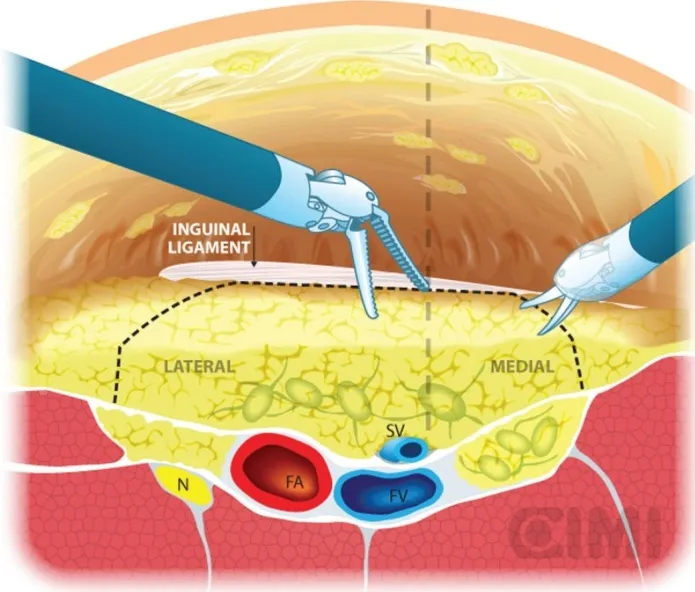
Subcutaneous surface robot vision under Scarpa's fascia flap.
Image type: pathology (van_gieson)